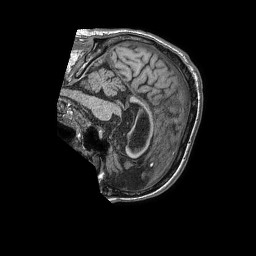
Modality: T1w
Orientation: sagittal
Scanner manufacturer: philips
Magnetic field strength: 1.5 T
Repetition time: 0.007595 s
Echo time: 0.003452 s